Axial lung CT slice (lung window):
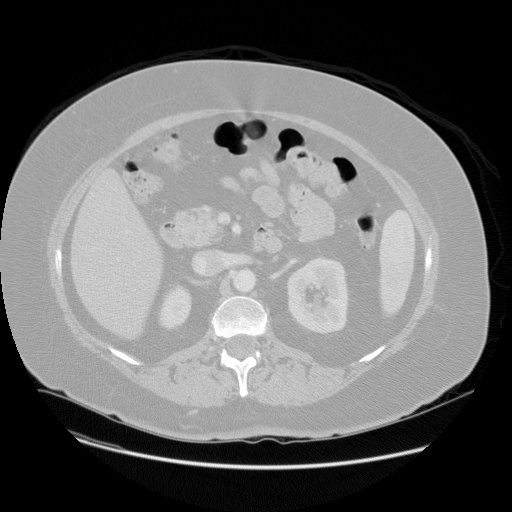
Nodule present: no